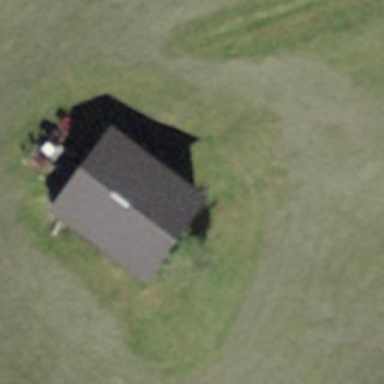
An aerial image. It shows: Barn.